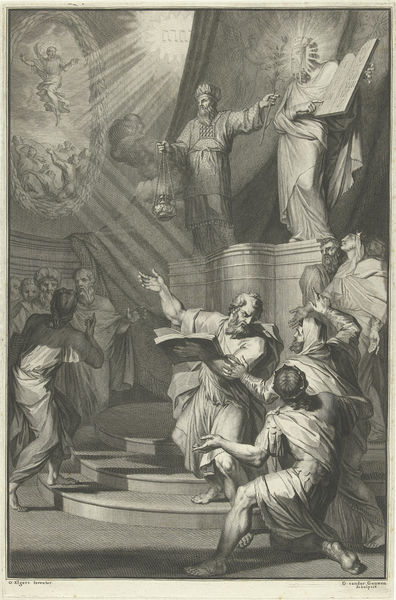
Titel: Aäron en de gesluierde Mozes presenteren de Israelieten de tafelen der wet
Künstler: Gilliam van der Gouwen
Standort: Amsterdam
Institution: Rijksmuseum
Schlagwörter: gemälde, gott, hand, himmel, kopf, mann, schatten, menschen, fenster, haar, licht, männer, schwarz, weiss, zeichnung, bart, arm, bibel, bild, sonne, gewand, personen, vater, engel, statue, bücher, füsse, treppe, tafel, stufen, podest, moses, buch, fuss, strahlen, prediger, jesus, segen, weihrauch, gebote, heiliger, heilige, schüler, jünger, lichtschein, lesung, kessel, thora, tora, gesetz, zehn gebote, gottes segen, bart m, personen got